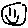
Label: smiley face